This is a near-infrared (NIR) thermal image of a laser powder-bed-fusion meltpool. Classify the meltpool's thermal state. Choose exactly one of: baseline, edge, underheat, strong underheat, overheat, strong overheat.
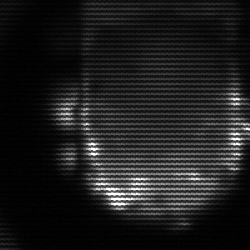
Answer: baseline